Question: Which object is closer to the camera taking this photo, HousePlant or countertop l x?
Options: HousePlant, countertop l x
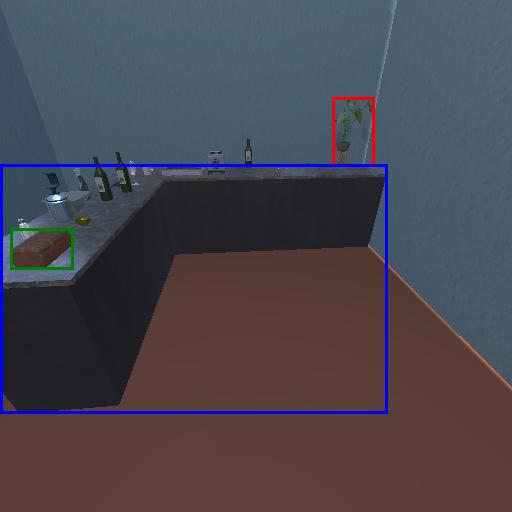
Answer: HousePlant